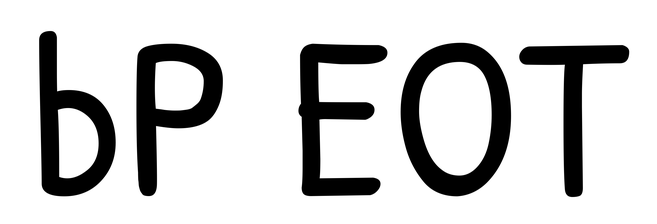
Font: PatrickHand-Regular